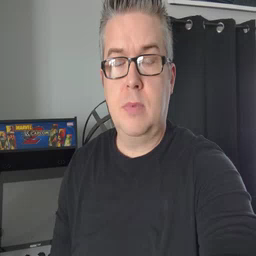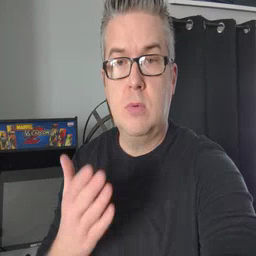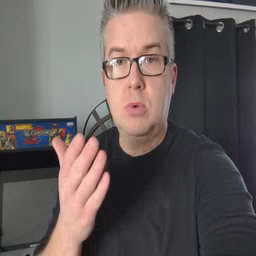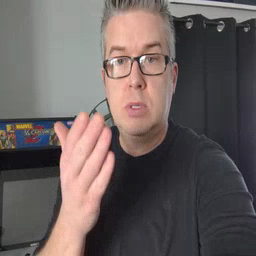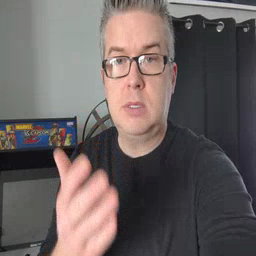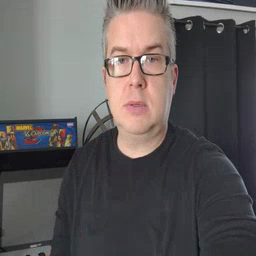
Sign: boat